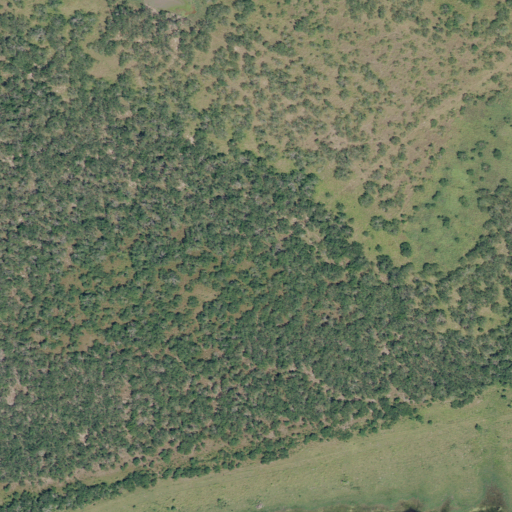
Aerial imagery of mountain in Texas named Loma Prieta containing grassland, open development, herbaceous wetlands, deciduous forest, and shrub